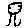
Label: tree